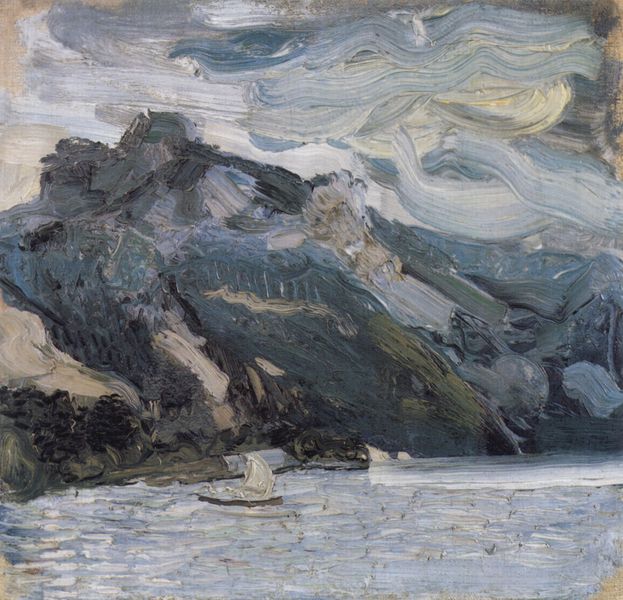
Titel: Traunsee mit schlafender Griechin
Künstler: Richard Gerstl
Standort: Wien
Institution: Sammlung Leopold
Schlagwörter: berg, blau, dunkel, felsen, gemälde, himmel, meer, wasser, weiß, wolken, bäume, fluss, grün, landschaft, see, ufer, grau, hell, licht, schwarz, ölbild, eis, schnee, expressionismus, malerei, öl, horizont, hügel, kalt, natur, norden, spiegelung, wind, gewässer, pastos, wasserspiegelung, kontrast, wald, boot, bewegt, küste, schiff, segel, segelboot, welle, wellen, segelschiff, abhang, berge, gebirge, gipfel, gletscher, klippen, steilhang, nebel, monochrom, ölgemälde, sturm, unwetter, wetter, duktus, spitz, striche, segler, corinth, alpen, kälte, bergspitze, norwegen, pinsel, pinselduktus, pinselstrich, gedeckt, grünlich, pinselstriche, gebirgslandschaft, gebirgssee, fjord, schlieren, bergsee, gewellt, weinberg, impressionist, wischen, dräuen, helle farben, lansdschaft, schlechtes wetter, walchensee, segeö, sse, grober pinsel, wolklen, pinsestrich